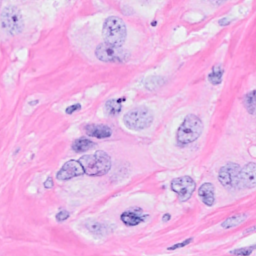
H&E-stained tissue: Breast